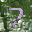
Label: 7